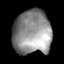
Tissue: lung
Cell type: Epithelial cells
Senescence score: 0.2373
Nuclear area (px): 1659
Mean DAPI intensity: 142.025